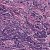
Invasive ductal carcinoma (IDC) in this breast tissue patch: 1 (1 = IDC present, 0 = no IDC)